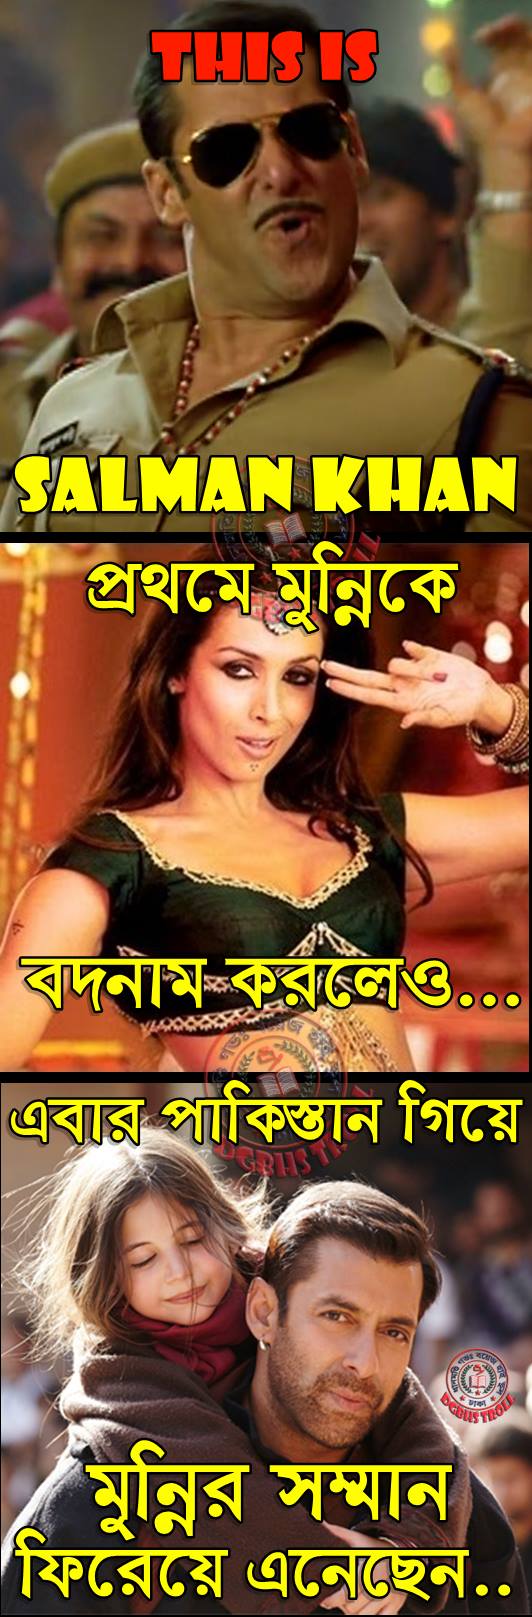
Caption: THIS IS SALMAN KHAN   প্রথমে মুন্নিকে বদনাম করলেও ...    এবার পাকিস্তান গিয়ে মুন্নির সম্মান ফিরিয়ে এনেছেন ...
Label: non-hate